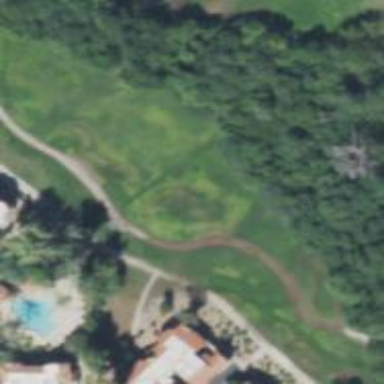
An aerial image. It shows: Path used for both walking and golf.